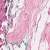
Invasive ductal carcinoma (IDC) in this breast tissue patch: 0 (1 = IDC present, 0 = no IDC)